Question: I have a table (for the sake of the exercise let's call it Persons)

I am trying to create a query that will generate the CrDRN number.
The 'CrDRN column' should contain the DRN number of the last record that has a 'VoucherType = 80'
In this instance the CrDRN column would have the values 1 1 1 5 5
Any help would be greatly appreciated.
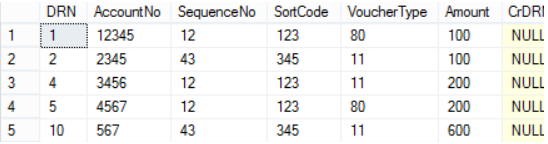
Answer: > The CrDRN column should contain the DRN number of the last record that
has a VoucherType = 80
Another way of saying that would be to get the max value of 'DRN' where 'DRN' is less than or equal to the current 'DRN' and where 'VoucherType' is '80'.
You can formulate just that in a subquery that returns 'CrDRN'.
'''
select T1.DRN,
T1.VoucherType,
(
select max(T2.DRN)
from T as T2
where T2.DRN <= T1.DRN and
T2.VoucherType = 80
) as CrDRN
from T as T1
'''